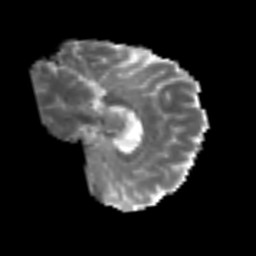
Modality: MD
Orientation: sagittal
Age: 40
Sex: female
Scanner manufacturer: siemens
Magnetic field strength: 3 T
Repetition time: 6.1 s
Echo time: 0.101 s